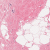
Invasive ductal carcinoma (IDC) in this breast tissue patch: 0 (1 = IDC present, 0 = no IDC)